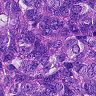
Metastatic tissue present: yes